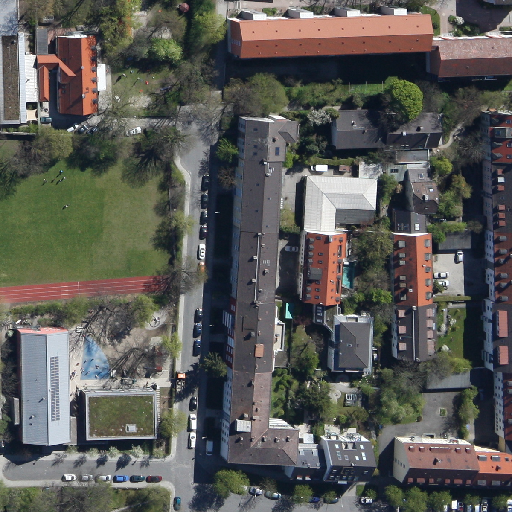
Referring expression: vehicle